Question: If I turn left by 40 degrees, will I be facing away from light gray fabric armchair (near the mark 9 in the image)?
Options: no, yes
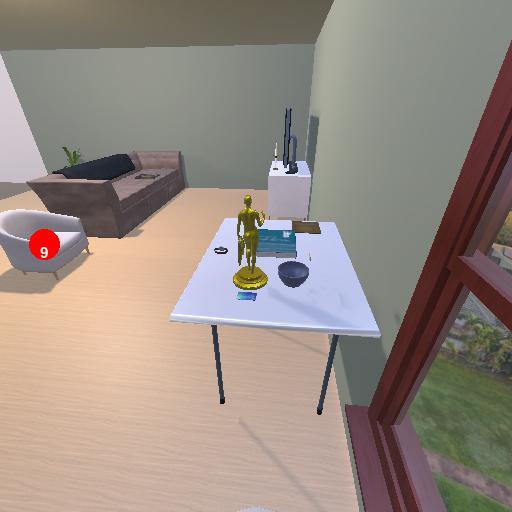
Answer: no